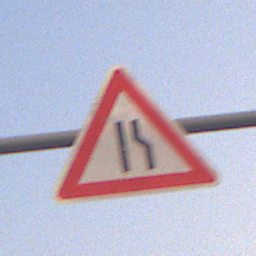
Verkehrszeichen: EinseitigVerengteFahrbahnRechts
Umgebung: Outdoor, Urban
Tageszeit: SunriseSunset
Wetter: Clear
Licht: Natural
Jahreszeit: NotSpecified
Kontrast: MediumContrast